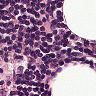
Metastatic tissue present: no